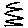
Label: zigzag